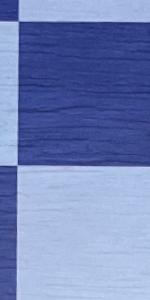
Label: Empty